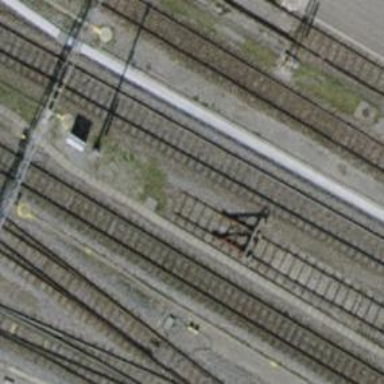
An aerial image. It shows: Railway buffer stop.